Field crop: tomato
Growth stage: 1
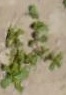
Species: portulaca